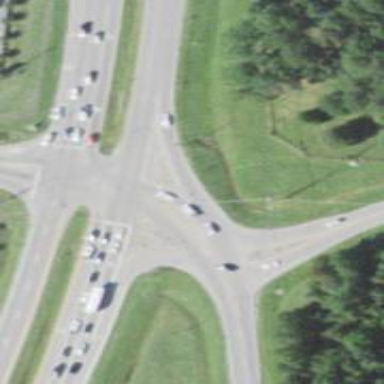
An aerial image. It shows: Trunk link highway.